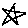
Label: star